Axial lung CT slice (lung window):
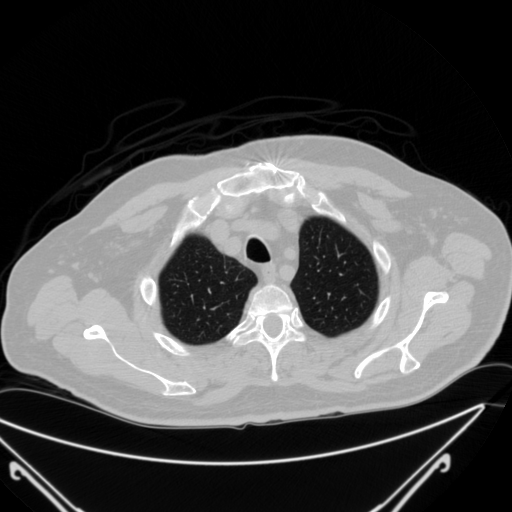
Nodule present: no